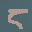
Label: 5